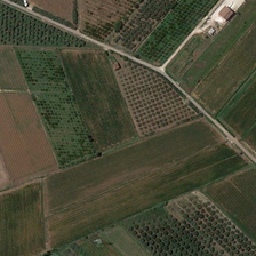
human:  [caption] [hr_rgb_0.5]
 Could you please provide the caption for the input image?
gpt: There is an expressway on the farm.

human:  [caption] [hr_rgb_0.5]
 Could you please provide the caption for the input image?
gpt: A lot of wheat is planted in the field.

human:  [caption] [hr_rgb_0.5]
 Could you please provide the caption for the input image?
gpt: There are a lot of wheat in the field.

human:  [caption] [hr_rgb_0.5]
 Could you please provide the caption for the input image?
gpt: There is a highway on the farm.

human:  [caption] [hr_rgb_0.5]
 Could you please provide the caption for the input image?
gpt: There's a highway on the farm.